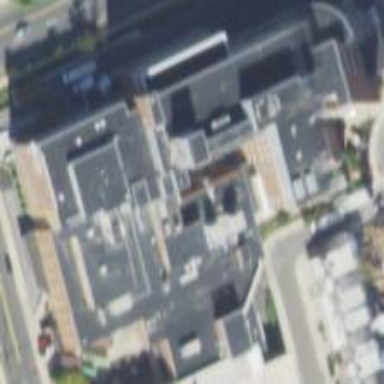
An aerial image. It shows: Hospital building.